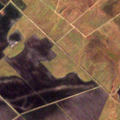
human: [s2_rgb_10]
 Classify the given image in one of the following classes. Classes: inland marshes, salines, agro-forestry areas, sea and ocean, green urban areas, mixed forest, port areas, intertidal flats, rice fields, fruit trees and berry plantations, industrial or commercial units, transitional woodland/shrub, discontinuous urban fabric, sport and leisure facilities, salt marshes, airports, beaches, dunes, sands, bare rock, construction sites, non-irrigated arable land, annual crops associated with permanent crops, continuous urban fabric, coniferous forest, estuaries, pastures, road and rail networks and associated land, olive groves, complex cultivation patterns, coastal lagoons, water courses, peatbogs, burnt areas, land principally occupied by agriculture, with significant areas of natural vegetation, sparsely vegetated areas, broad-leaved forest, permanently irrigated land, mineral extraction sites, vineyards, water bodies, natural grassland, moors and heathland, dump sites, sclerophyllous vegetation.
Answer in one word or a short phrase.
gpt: non-irrigated arable land, natural grassland